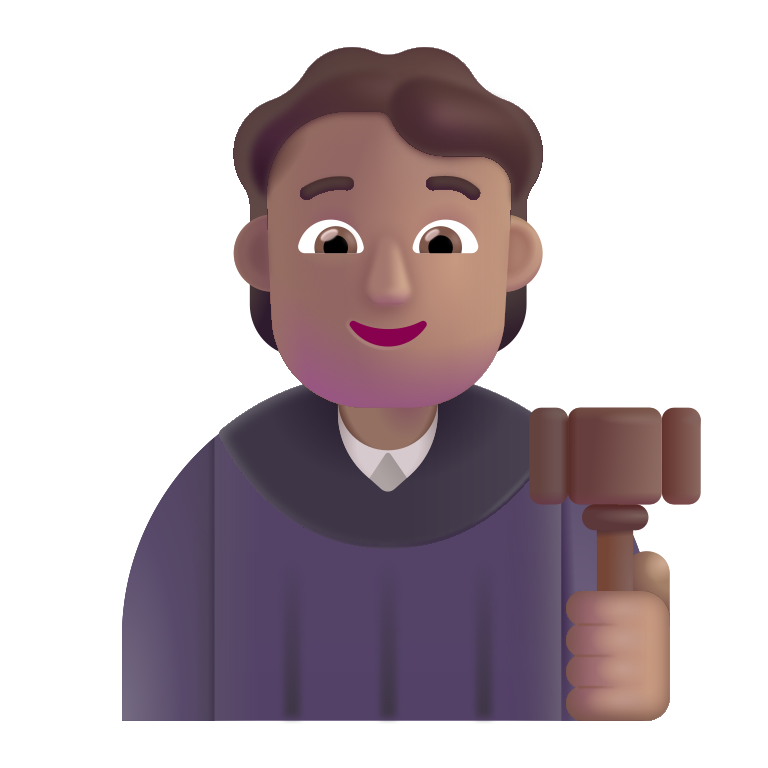
judge color